Question: Please refer to the picture below...
The part displays the JSON in my client that is being sent to the MVC Controller. I copied this directly from the header in Chrome Dev Tool.
The part displays the actual data received by my MVC Controller and how it was bound.
All of the field names in the JSON match perfectly with the field names in the C# object, but yet some values get converted to null and some do not.
Things I note:
(1) In the part, I noticed some of the labels have a blue-box icon next to them, and that the labels where the values bound "correctly" have a wrench icon next to them. This might be my first clue.
(2) The C# object that represents the fields in the part are made up of all strings, except for partId. partId is an integer.
How do I get the values from the client to show up "correctly" on the server in my controller and NOT be converted to null.

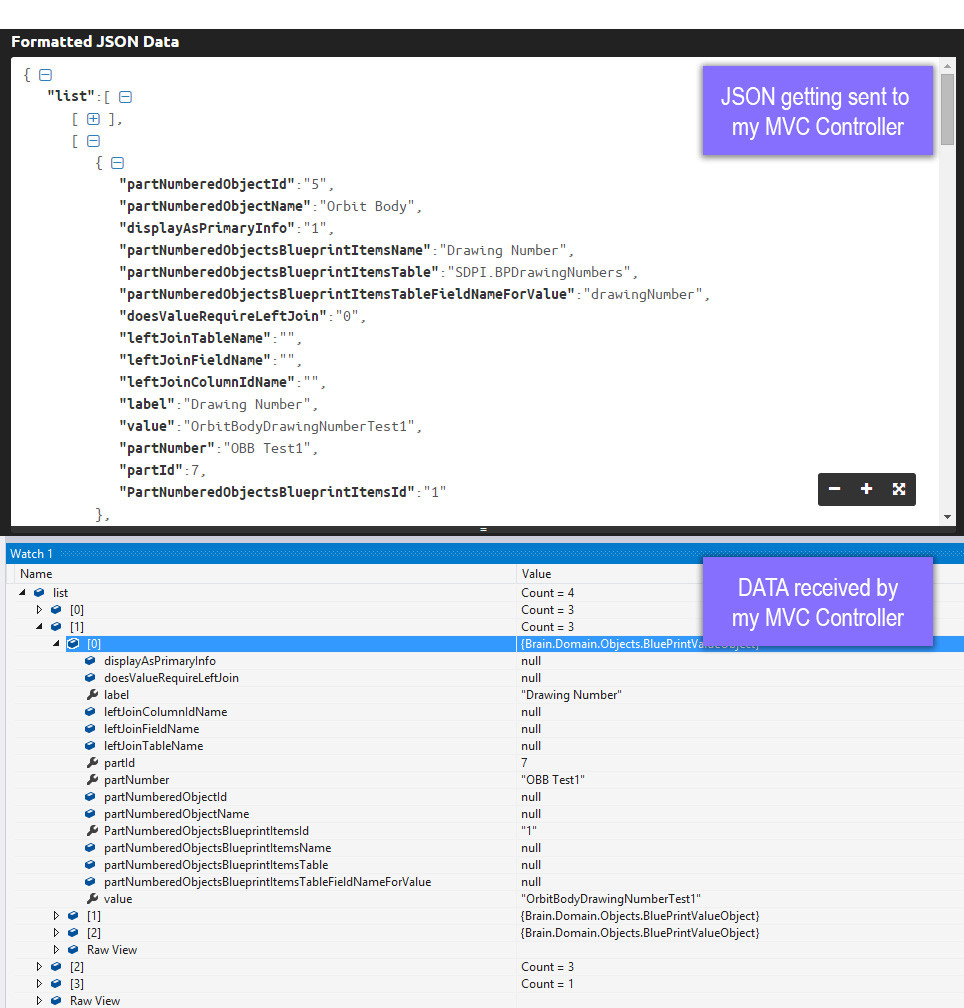
Answer: I figured this out. In my C# object that represents the fields you see in the picture, I converted all to properties. Or in other words, I added "{ get; set; }" to all the fields that did not have it. Now all the values bind correctly when sent to my MVC Controller method.